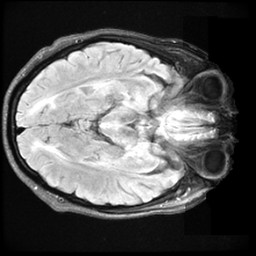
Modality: FLAIR
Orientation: axial
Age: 29
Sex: male
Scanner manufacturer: ge
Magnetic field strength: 3 T
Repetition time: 11 s
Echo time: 0.1497 s